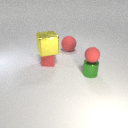
small green metal cylinder to the right of small red rubber cube